Question: i am trying to align button vertically and then want to set it to the bottom of the screen
but as soon as i set its property 'bottom:0' buttons go down but they dont stretched full in width.
wht i want is i want to set it to bottom and fullscreen in width.

here is my code
'''
Ext.define("ca.view.cav",{
extend:'Ext.Container',
xtype:'cv',
requires:['Ext.Button','Ext.Panel'],
config:{
bottom:0,
defaults: {
margin: '10 0 0 0'
} ,
items:[{
xtype:'button',
text:'YES'
},{
xtype:'button',
text:'NO'
},{
xtype:'button',
text:'PROBABLY YES'
},{
xtype:'button',
text:'PROBABLY NO'
},{
xtype:'button',
text:'DON'T KNOW'
},{
xtype:'button',
text:'SKIP'
}]
}
});
'''
and i am adding this container in to other panel as 'xtype:cv'
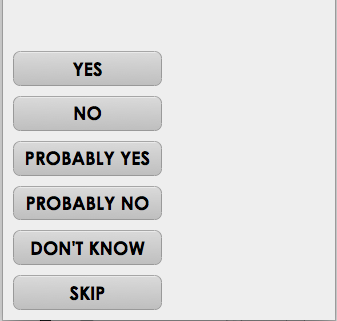
Answer: Seems like it works to just add 'width: '100%'' to the config:
'''
config:{
bottom:0,
width: '100%',
defaults: {
xtype:'button',
margin: '10 0 0 0'
},
items:[{
text:'YES'
},{
text:'NO'
},{
text:'PROBABLY YES'
},{
text:'PROBABLY NO'
},{
text:'DON'T KNOW'
},{
text:'SKIP'
}]
}
'''
See here: <URL>